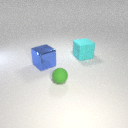
small green rubber sphere in front of large cyan rubber cube